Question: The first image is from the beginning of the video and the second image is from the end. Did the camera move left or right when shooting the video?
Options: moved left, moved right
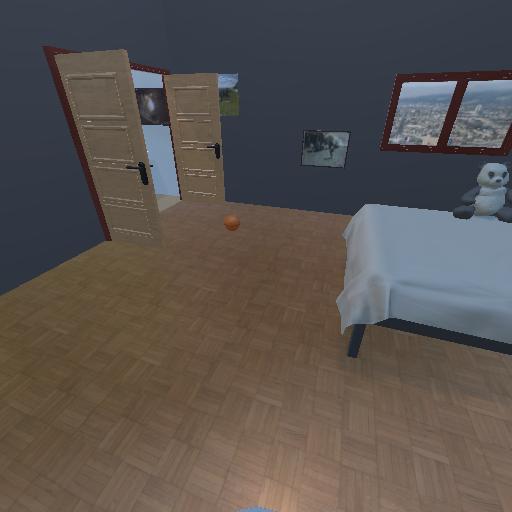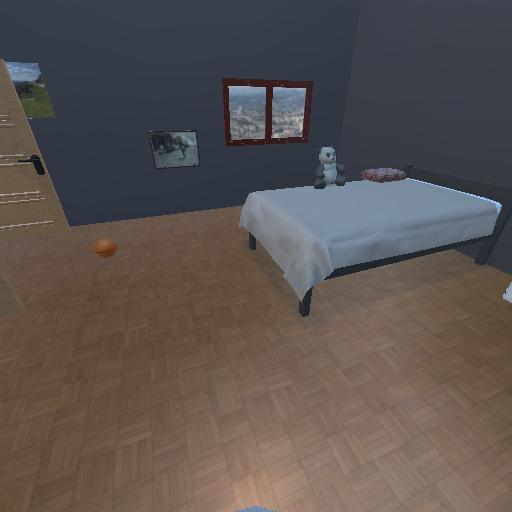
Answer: moved left